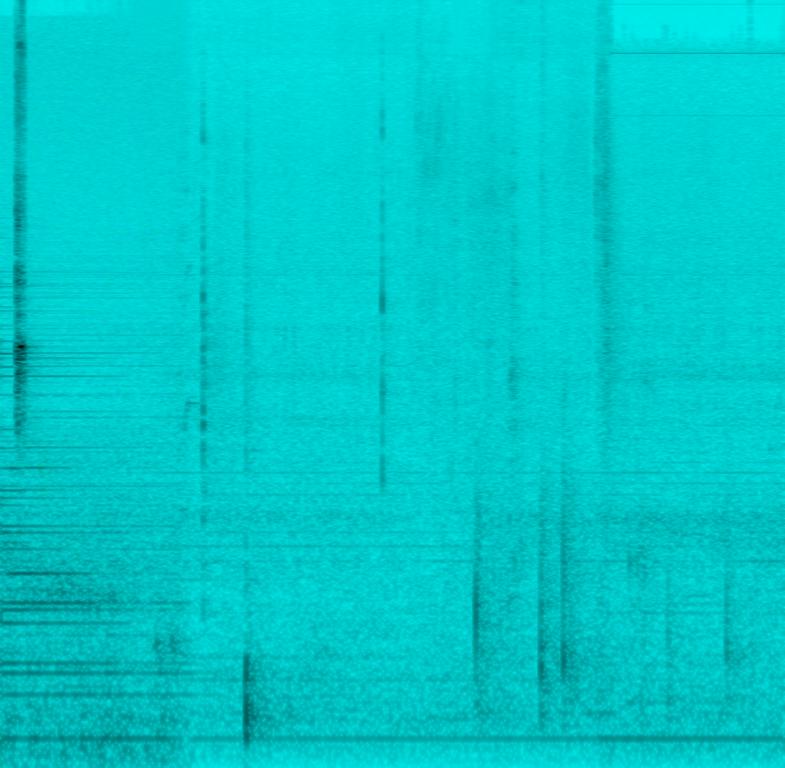
The excerpt features a single chord played on an unamplified electric guitar. After this, one can hear the sounds made by someone walking in the near vicinity.